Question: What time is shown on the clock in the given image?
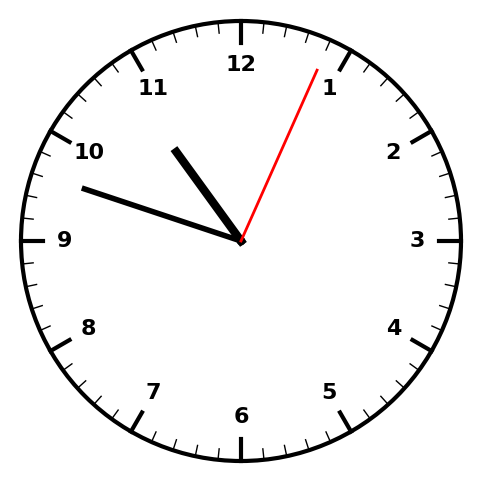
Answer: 10:48:04